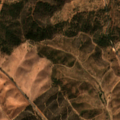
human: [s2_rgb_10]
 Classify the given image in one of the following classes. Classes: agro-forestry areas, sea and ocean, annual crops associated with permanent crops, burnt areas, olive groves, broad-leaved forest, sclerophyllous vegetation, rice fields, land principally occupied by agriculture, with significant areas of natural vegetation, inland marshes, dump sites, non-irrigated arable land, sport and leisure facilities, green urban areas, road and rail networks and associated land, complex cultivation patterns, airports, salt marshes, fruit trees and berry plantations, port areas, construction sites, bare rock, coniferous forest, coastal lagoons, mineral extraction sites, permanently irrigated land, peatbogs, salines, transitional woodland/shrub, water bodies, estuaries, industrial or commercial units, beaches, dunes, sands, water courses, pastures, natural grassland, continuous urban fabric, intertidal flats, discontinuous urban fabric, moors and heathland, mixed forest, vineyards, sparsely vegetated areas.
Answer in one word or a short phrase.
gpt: complex cultivation patterns, broad-leaved forest, sclerophyllous vegetation, transitional woodland/shrub